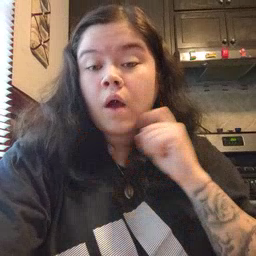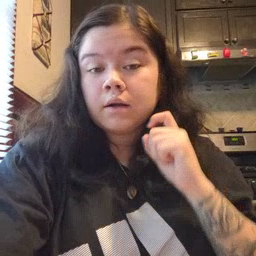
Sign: dry